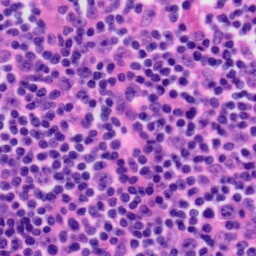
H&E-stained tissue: Tonsil